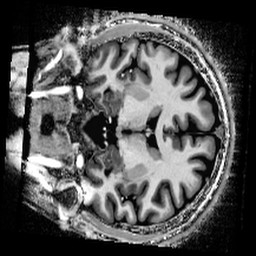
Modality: T1w
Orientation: coronal
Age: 29
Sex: male
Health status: healthy
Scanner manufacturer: siemens
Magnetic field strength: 9.4 T
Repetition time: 9 s
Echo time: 0.0023 s